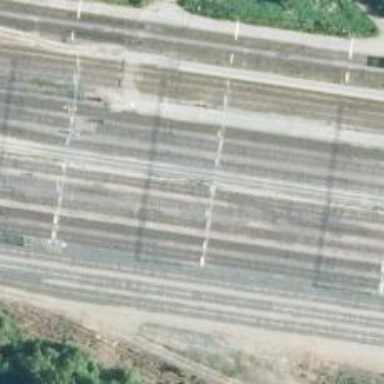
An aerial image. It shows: Rail siding with electrified contact lines for trains.